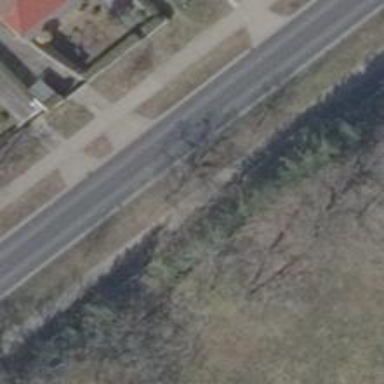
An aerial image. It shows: Tertiary road with asphalt surface. There are separate sidewalks on both sides.